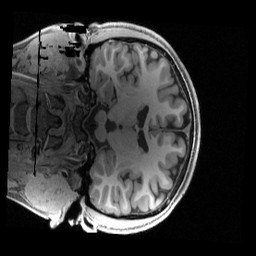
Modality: T1w
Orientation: coronal
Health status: healthy
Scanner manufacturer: siemens
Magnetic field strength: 3 T
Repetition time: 2.4 s
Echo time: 0.00222 s